RGB frame:
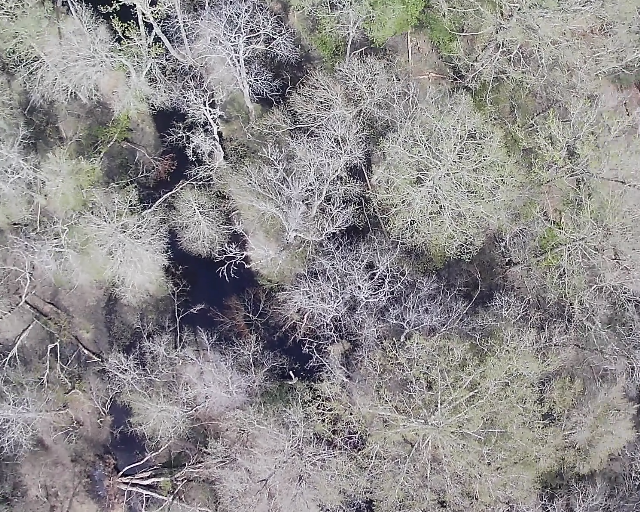
Thermal frame:
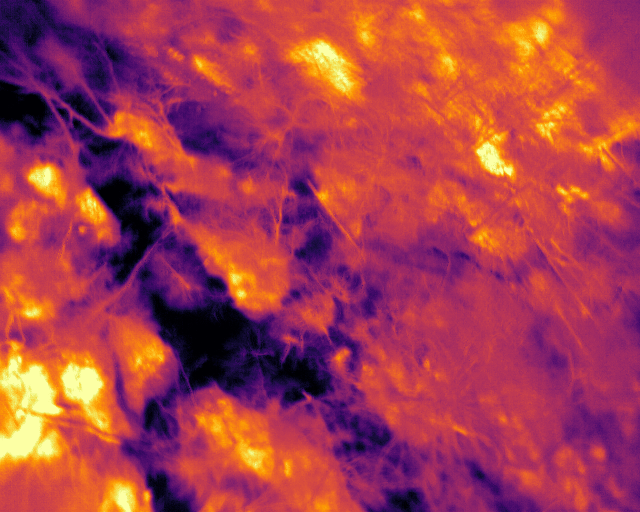
Captured: 2026-02-26 03:45:53
Pixels at or above 80 °C: 0 (fraction of frame: 0)